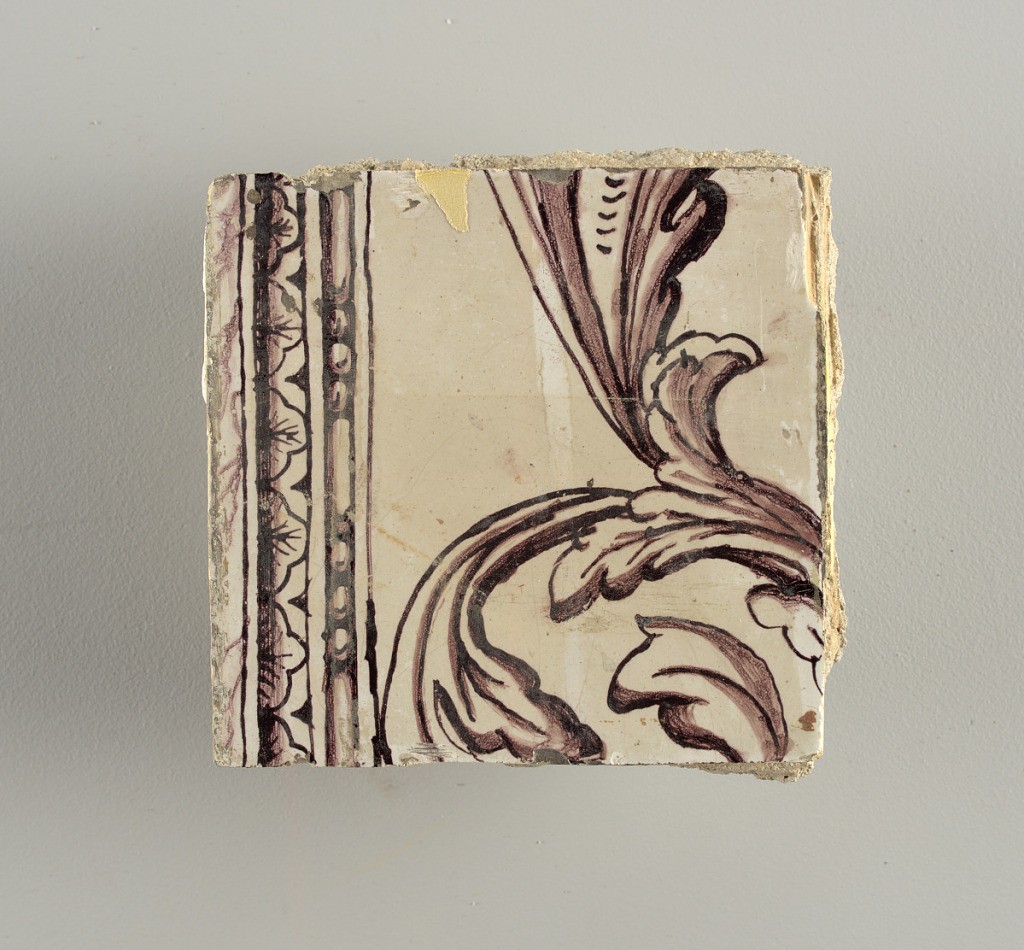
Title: Wall facing
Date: ca. 1725
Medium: tin-glazed earthenware, underglaze
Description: Two vertical rectangles, twenty-three tiles high.  A) Nine tiles wide at top; seven tiles wide at bottom.  B) Ten and one-half tiles wide.

Arabesque design of foliage.  A) with centered figure of Justice under a canopy.  B) with centered urn.